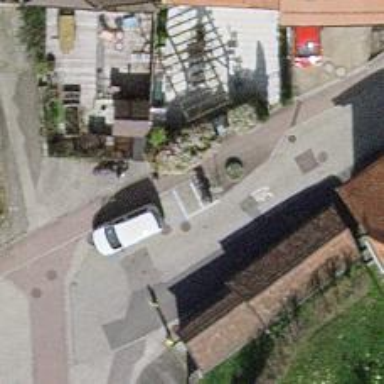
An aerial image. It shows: Motorcycle parking area.